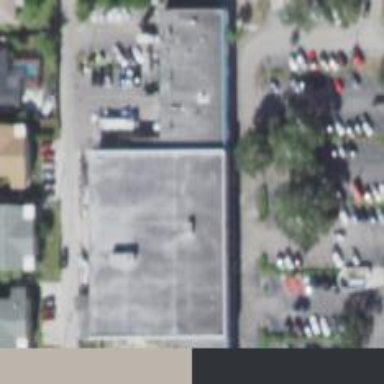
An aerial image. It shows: Retail building.